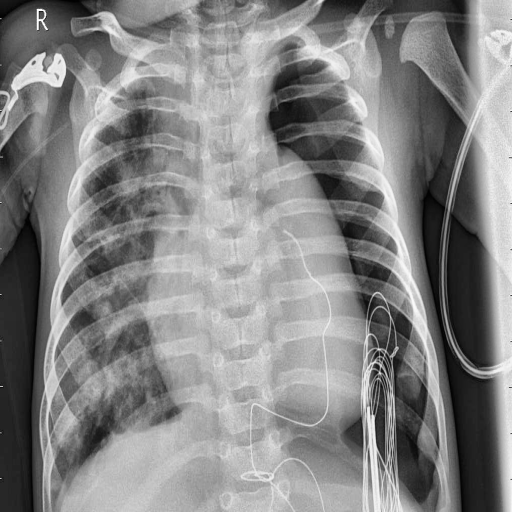
Finding: PNEUMONIA